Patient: sex M, age 57
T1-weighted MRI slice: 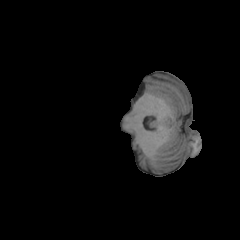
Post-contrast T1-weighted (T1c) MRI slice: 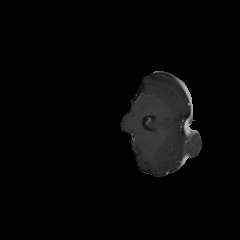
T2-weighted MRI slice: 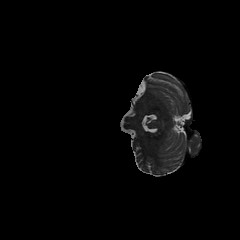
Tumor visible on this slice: no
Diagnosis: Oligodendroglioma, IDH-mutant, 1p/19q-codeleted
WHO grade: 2